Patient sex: F
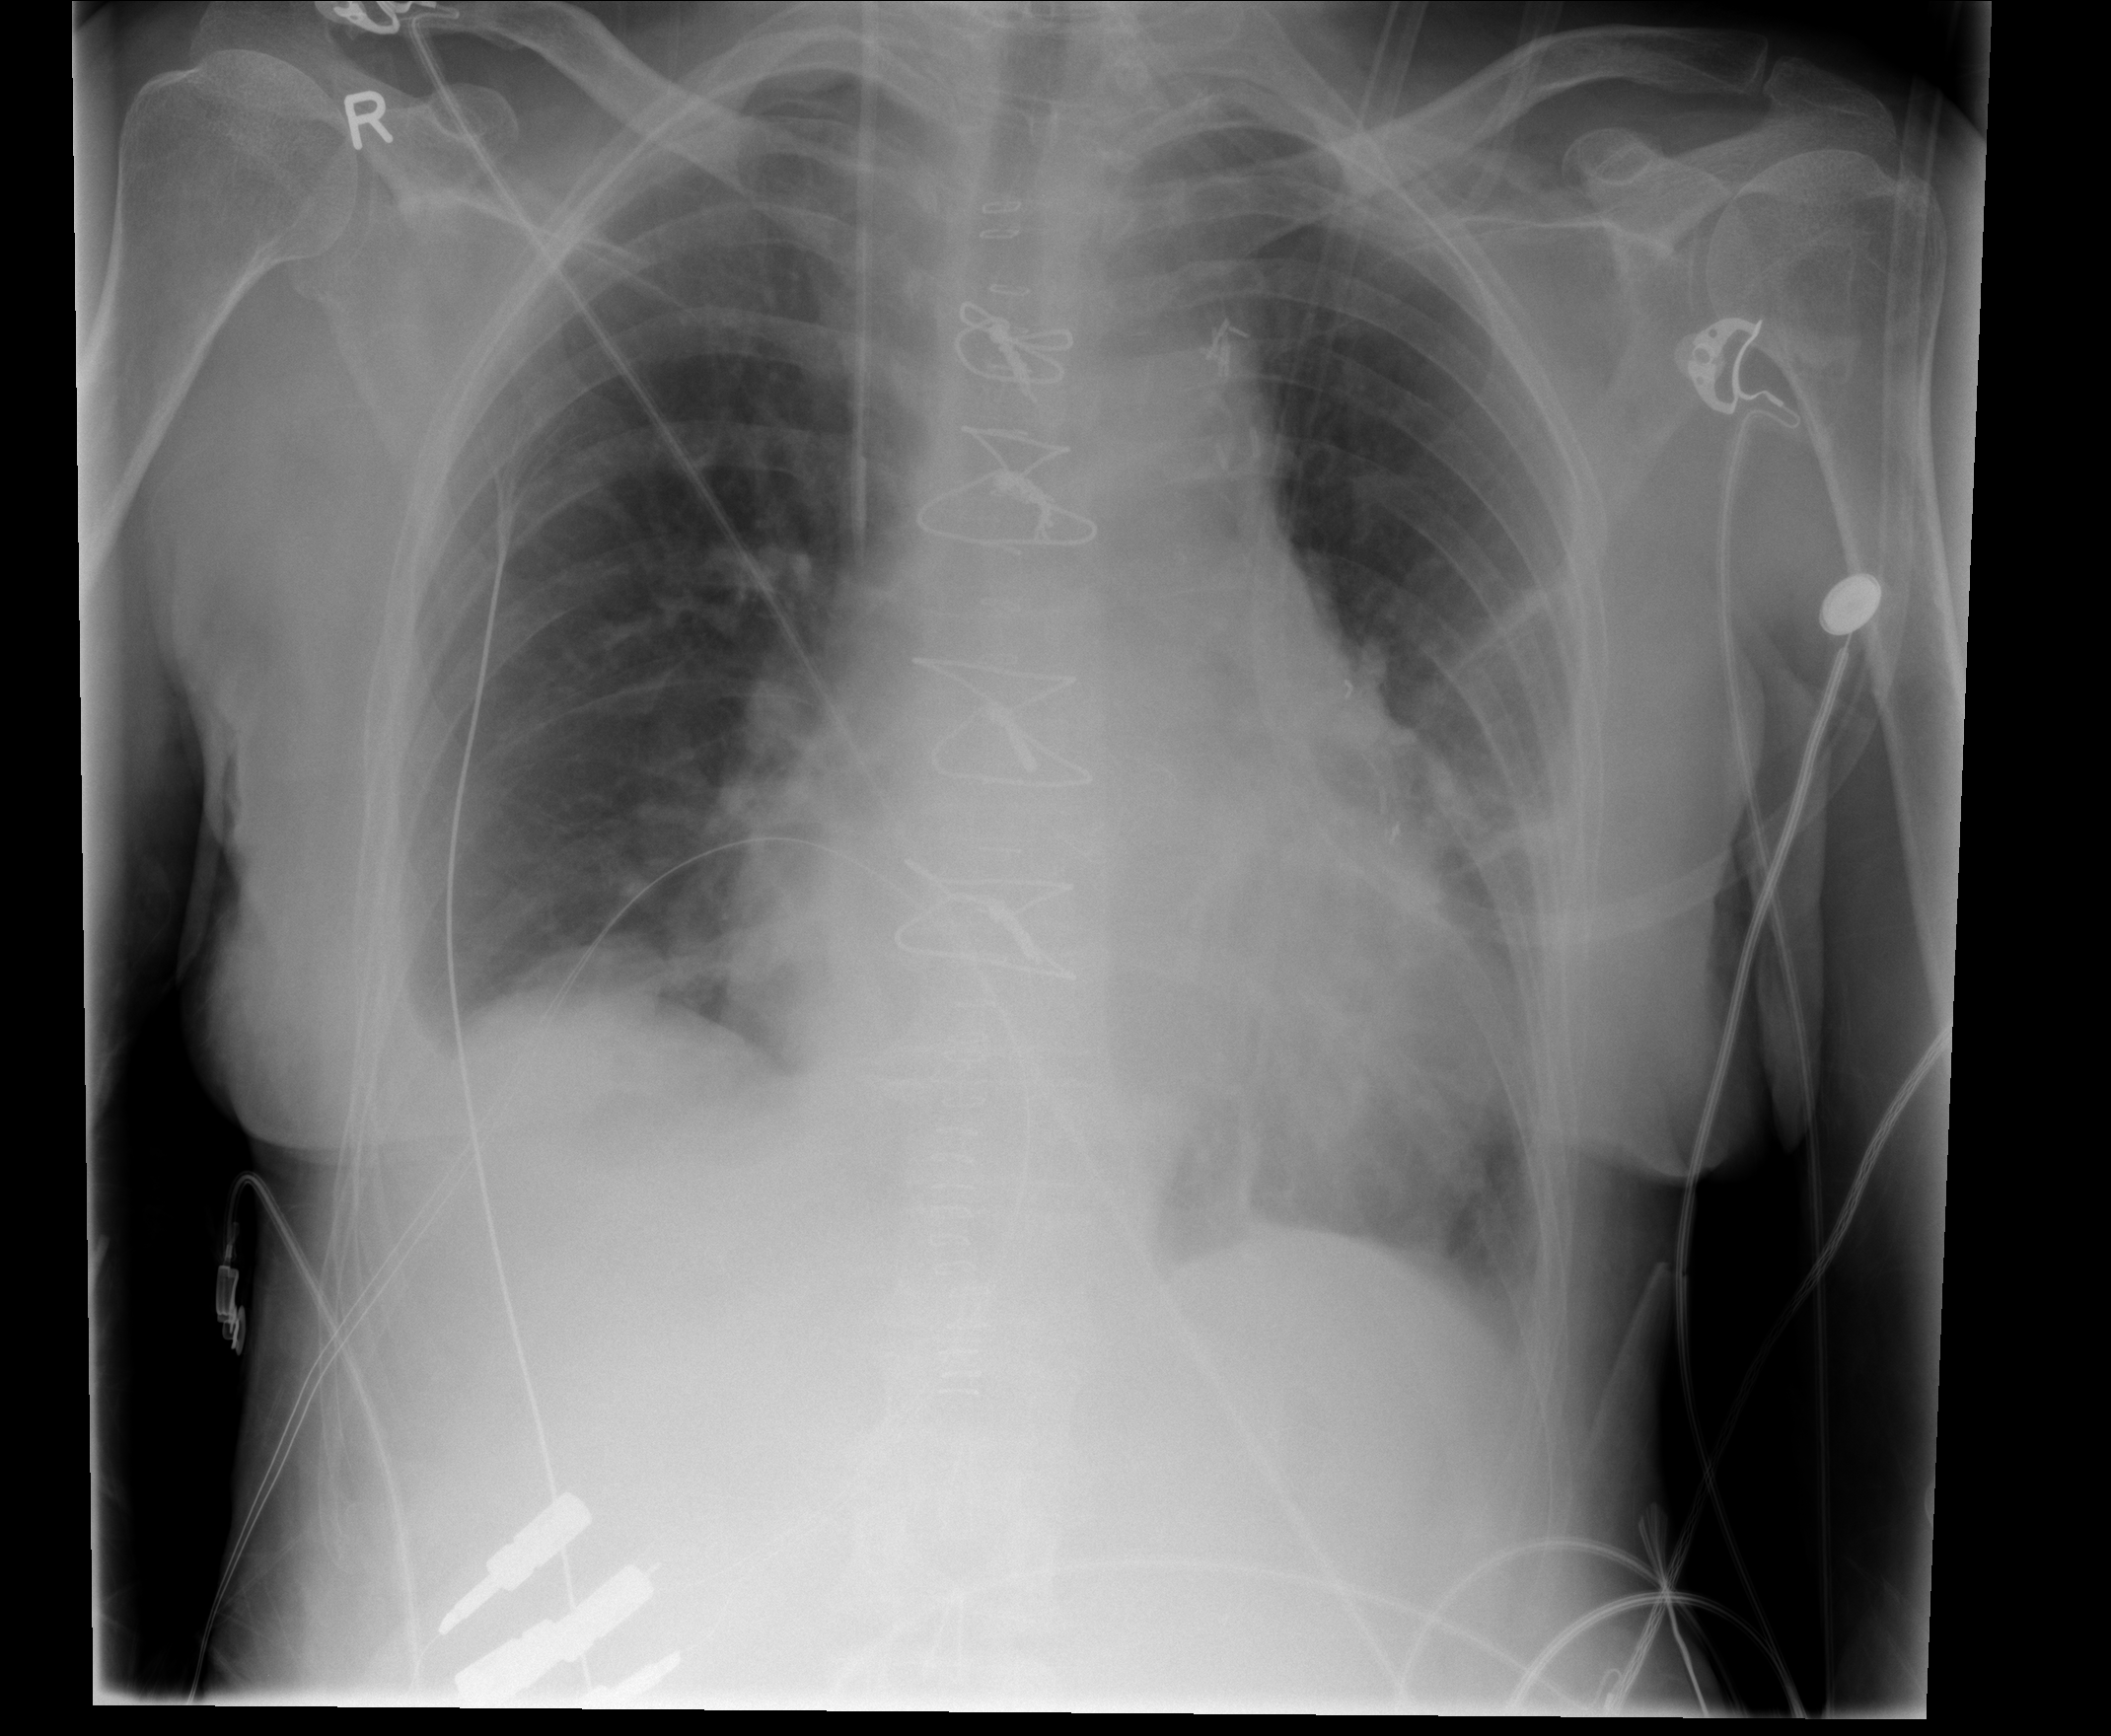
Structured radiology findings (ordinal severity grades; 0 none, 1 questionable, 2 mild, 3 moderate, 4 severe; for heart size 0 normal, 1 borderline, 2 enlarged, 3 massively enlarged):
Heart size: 2
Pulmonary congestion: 2
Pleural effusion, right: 2
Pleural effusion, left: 2
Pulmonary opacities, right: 0
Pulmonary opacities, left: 0
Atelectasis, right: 2
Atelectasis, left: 2